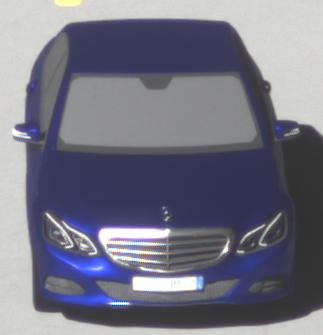
Make: Mercedes-Benz
Model: E 200
Detailed model: E-Class (212) Limousine
Model produced from: 2013/04
Model produced until: 2015/10
Doors: 4
Color: blue
Road condition: dry road
Daytime: morning or afternoon
Contrast: high contrast